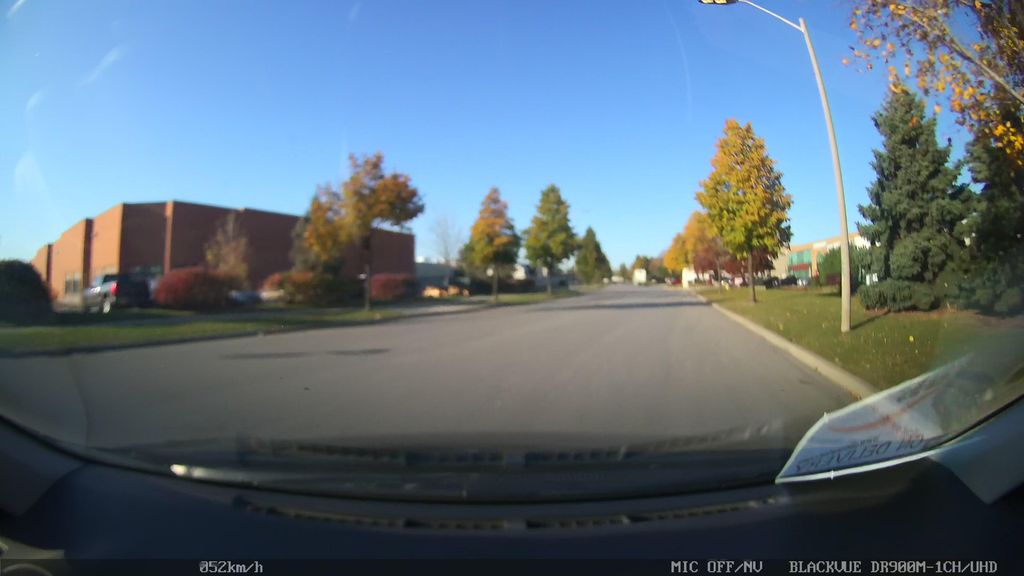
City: toronto